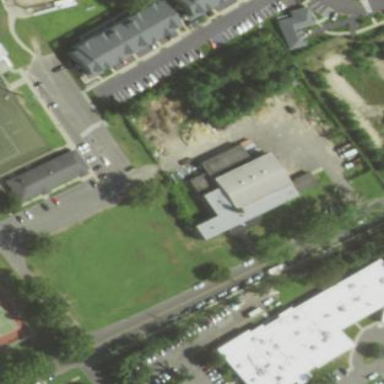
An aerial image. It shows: Commercial building.